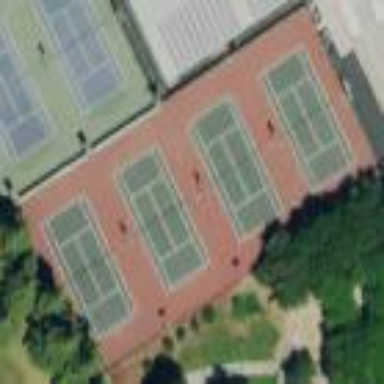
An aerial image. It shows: Tartan tennis court on pitch designated for leisure land.